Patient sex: M
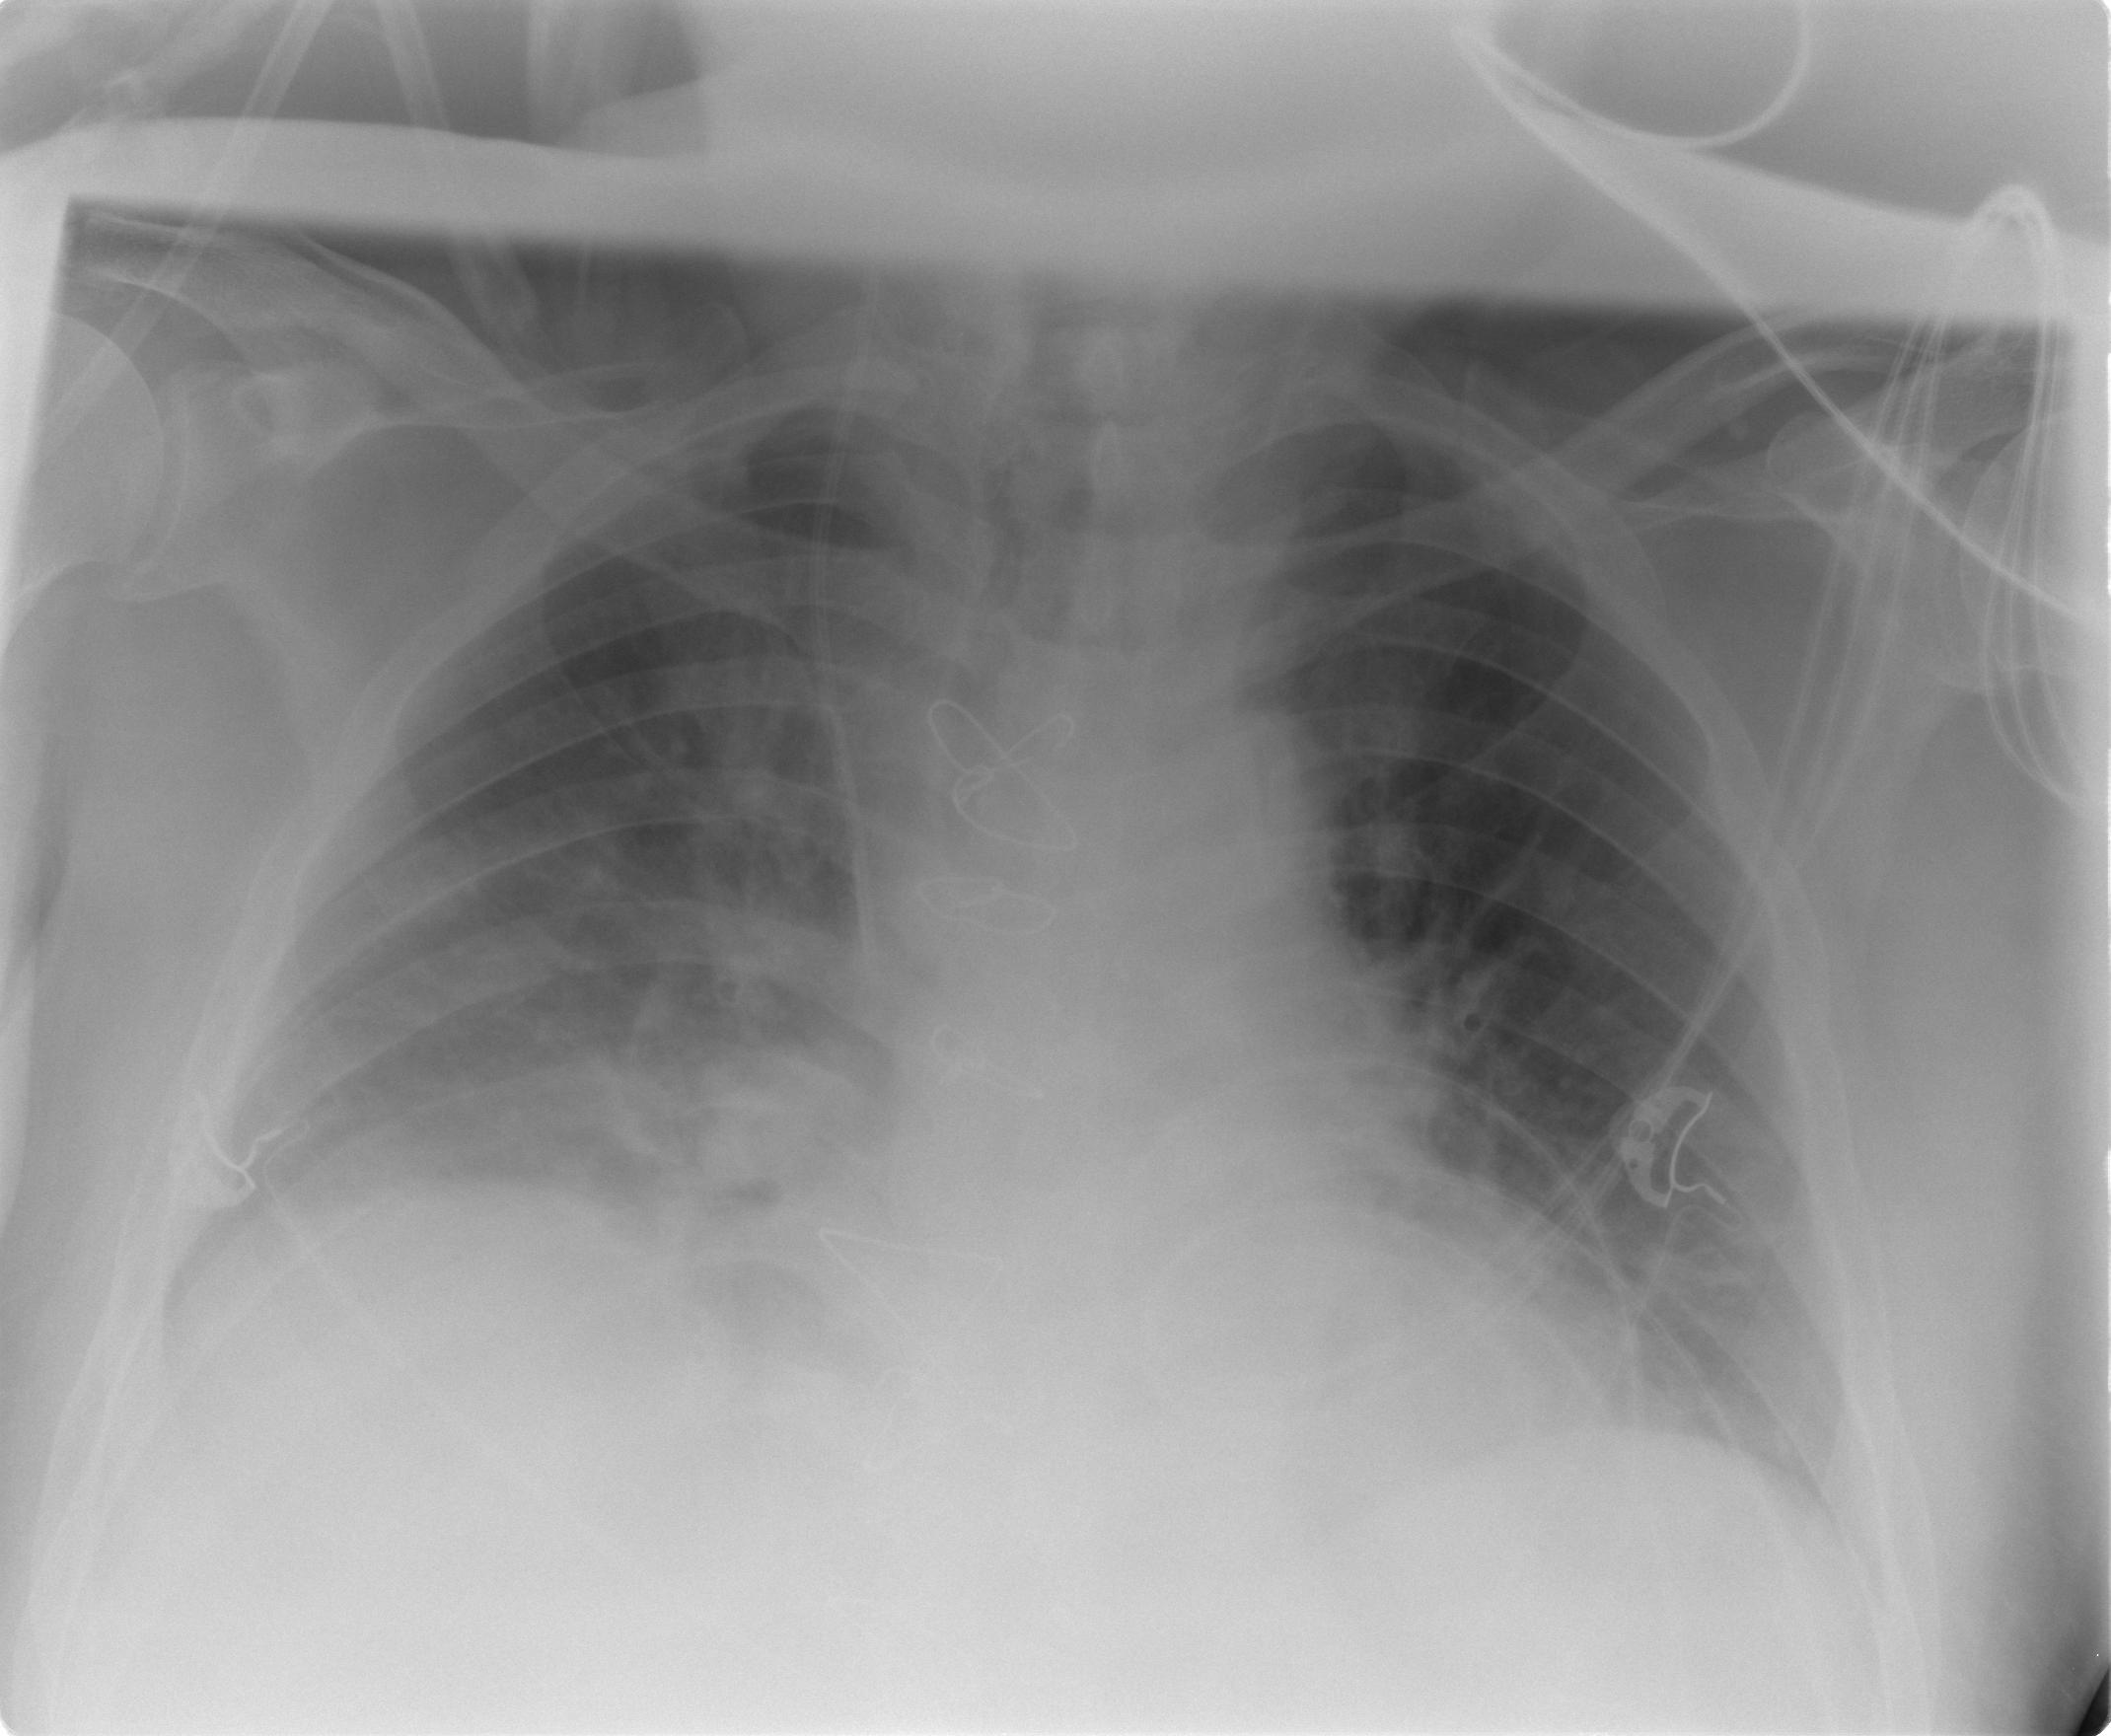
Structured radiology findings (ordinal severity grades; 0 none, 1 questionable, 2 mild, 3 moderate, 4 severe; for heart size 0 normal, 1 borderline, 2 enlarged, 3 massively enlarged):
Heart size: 0
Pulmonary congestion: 2
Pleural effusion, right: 2
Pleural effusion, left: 0
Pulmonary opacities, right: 1
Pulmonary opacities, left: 0
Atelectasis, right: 2
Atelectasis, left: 0